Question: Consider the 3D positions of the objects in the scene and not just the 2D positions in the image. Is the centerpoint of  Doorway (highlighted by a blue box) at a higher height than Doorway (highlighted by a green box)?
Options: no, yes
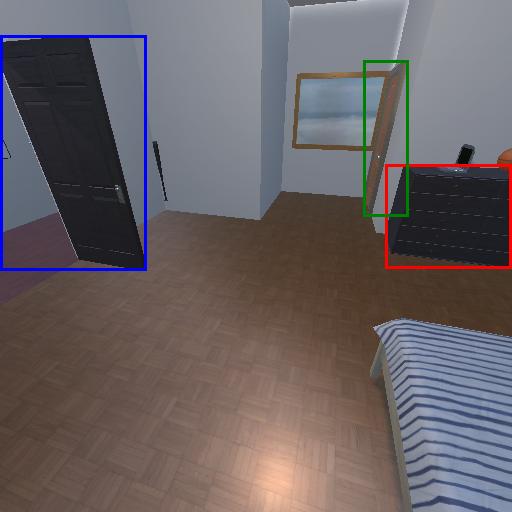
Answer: no